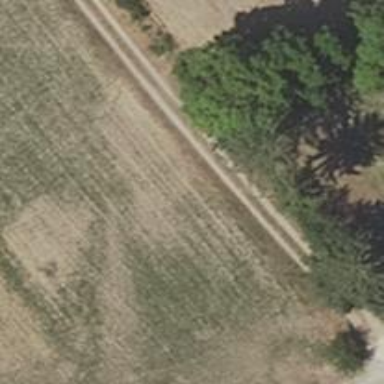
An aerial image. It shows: Service road with dirt surface.